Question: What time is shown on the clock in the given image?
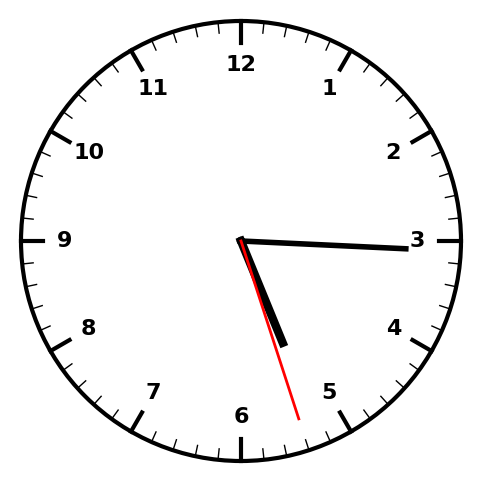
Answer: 05:15:27